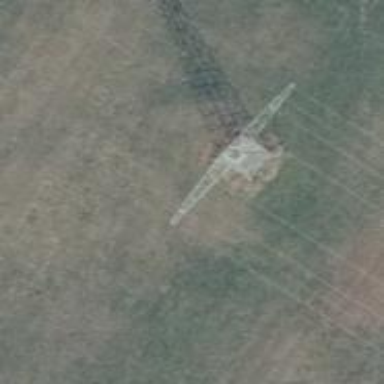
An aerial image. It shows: Power tower.